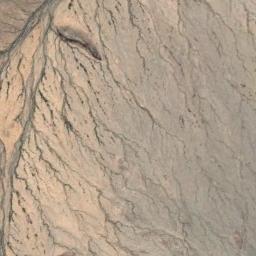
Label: desert